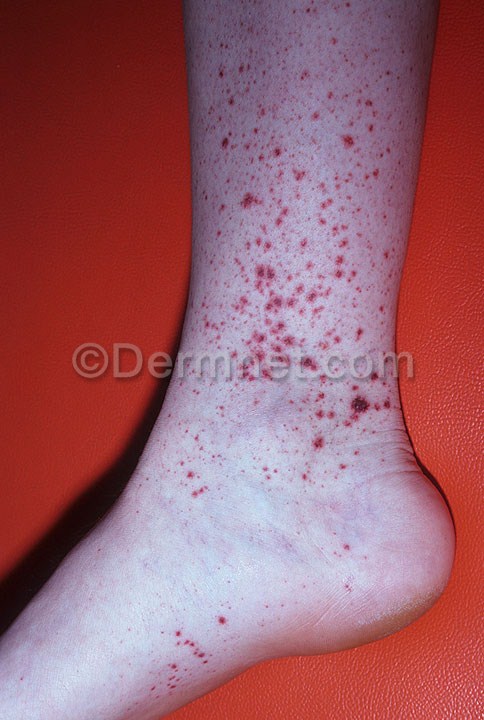
Disease: Vasculitis Photos